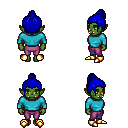
a pixel art fantasy rpg character, female body template, orc, green skin, teal long-sleeve shirt, magenta pants, blue short topknot hairstyle, gold boots, four views (front, back, left, right), 2x2 character sprite sheet, small pixel art, hard edges, no anti-aliasing